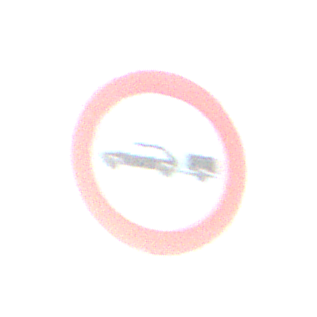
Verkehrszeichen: VerbotPersonenkraftwagenMitAnhaenger
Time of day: SunriseSunset
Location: Outdoor (Beach)
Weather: Clear
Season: NotSpecified
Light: Natural